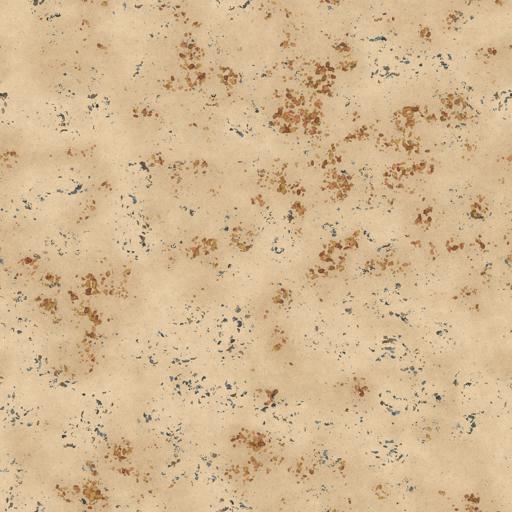
Tags: beach dirt dirty ground leaf leaves light pebbles rocks sand water white